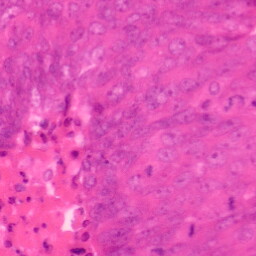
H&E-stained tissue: Colon